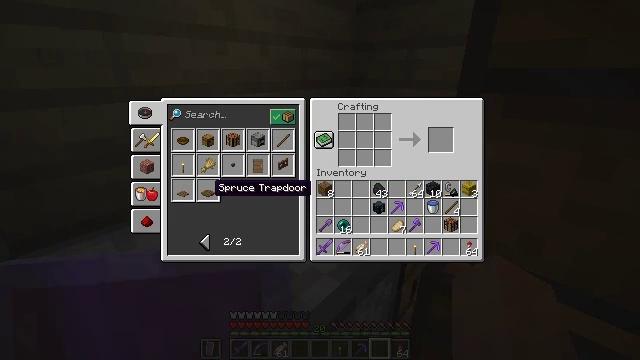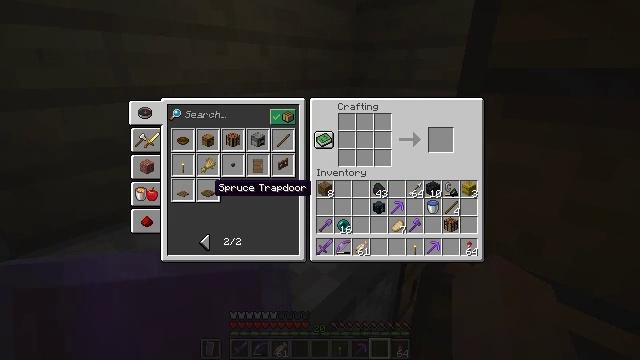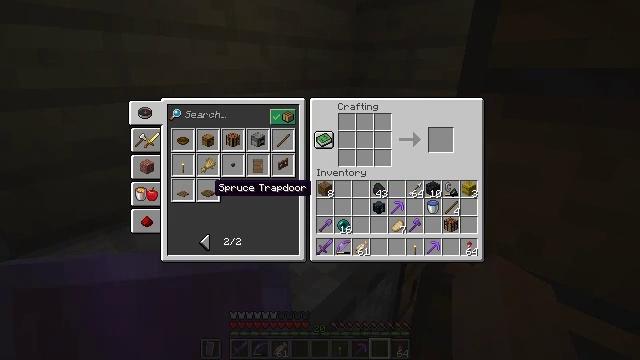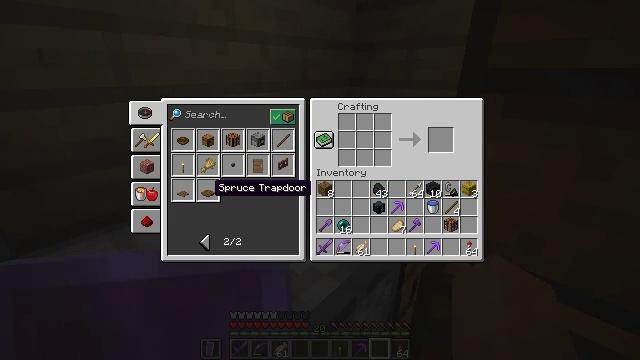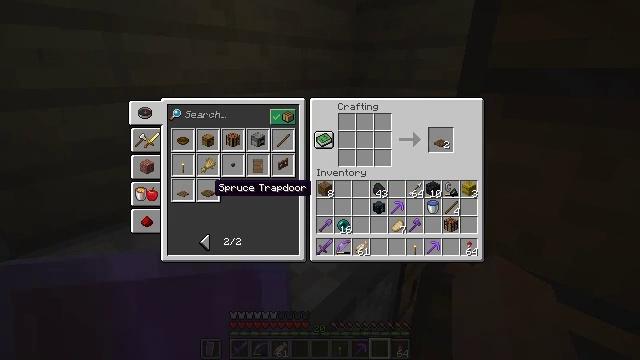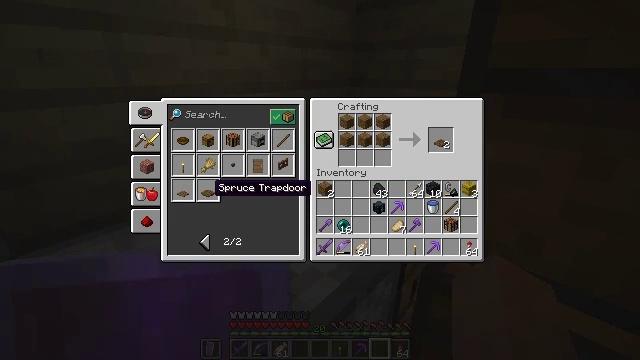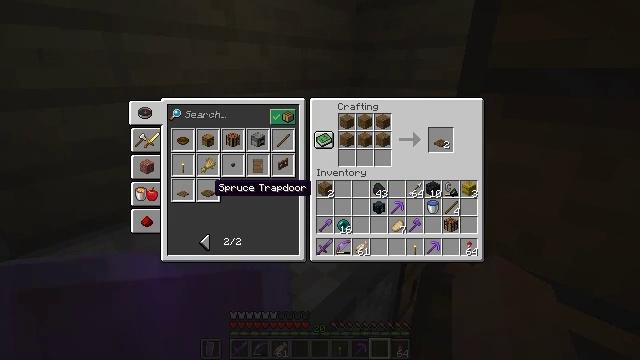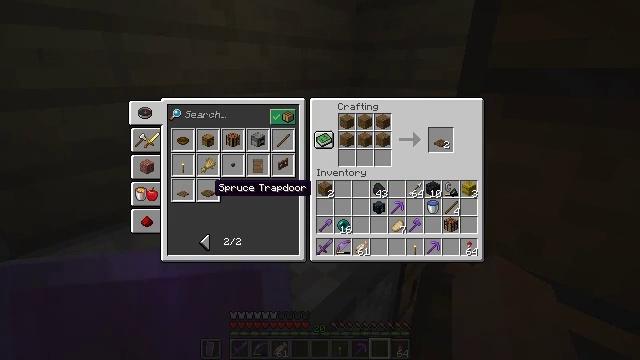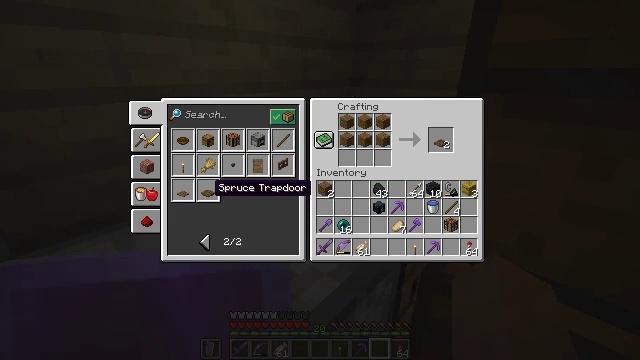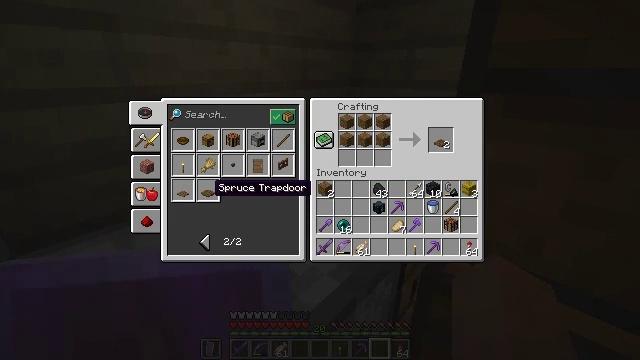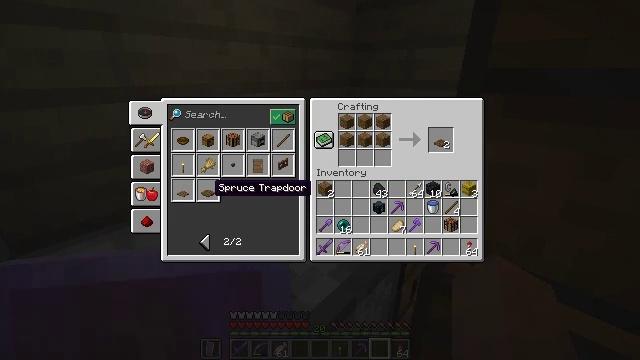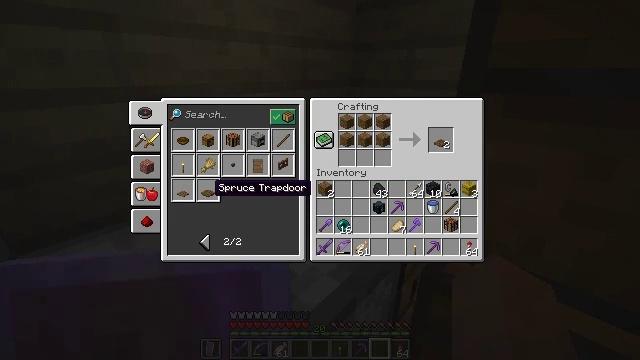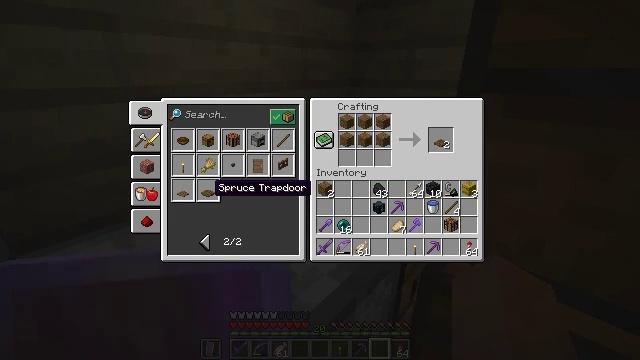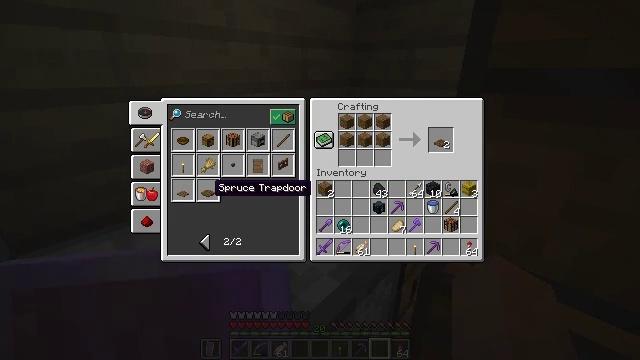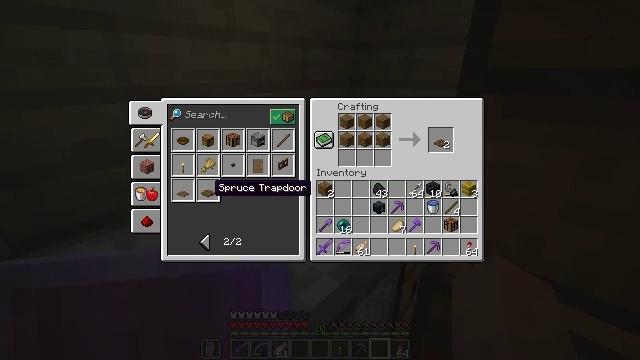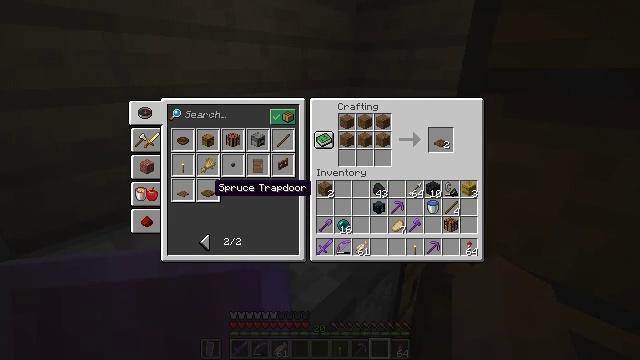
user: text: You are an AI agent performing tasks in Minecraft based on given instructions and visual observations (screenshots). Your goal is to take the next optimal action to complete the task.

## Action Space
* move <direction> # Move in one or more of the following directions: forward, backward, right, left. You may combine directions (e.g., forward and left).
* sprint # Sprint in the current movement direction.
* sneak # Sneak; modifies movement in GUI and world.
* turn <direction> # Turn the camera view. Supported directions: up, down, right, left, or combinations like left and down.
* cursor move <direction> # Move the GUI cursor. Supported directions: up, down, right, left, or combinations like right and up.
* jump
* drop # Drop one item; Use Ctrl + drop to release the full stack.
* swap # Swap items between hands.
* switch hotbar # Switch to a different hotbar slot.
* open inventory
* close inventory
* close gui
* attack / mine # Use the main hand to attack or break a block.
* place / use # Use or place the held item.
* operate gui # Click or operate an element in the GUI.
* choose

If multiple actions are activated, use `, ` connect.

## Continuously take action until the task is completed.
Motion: motion action
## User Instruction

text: Craft a spruce trapdoor.
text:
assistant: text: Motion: sneak, attack / mine
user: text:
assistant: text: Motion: sneak, attack / mine
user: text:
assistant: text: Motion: sneak, attack / mine
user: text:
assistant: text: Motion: sneak, attack / mine
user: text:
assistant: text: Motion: sneak, attack / mine
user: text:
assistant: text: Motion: sneak, attack / mine
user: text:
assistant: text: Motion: sneak, attack / mine
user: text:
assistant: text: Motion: sneak, attack / mine
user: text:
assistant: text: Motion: sneak, attack / mine
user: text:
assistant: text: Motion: sneak, attack / mine
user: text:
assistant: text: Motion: sneak, attack / mine
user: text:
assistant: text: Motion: sneak, attack / mine
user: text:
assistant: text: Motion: sneak, attack / mine
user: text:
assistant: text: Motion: sneak, attack / mine
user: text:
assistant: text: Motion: sneak, attack / mine
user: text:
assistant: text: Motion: sneak, attack / mine
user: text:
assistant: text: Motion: sneak, attack / mine
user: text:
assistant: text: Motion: sneak
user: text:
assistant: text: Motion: sneak, turn right and up
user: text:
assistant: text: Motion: sneak, turn right and up
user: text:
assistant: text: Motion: sneak, turn right and up
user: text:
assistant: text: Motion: sneak, turn right
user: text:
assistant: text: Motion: sneak
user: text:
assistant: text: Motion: sneak, turn right
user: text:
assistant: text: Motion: sneak, turn right
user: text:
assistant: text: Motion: sneak, turn right
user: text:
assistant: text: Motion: sneak
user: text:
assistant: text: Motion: sneak
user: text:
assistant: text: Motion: sneak
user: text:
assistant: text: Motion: sneak